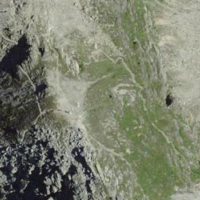
EUNIS habitat code: 48
Species observed at this site:
Jacobaea incana